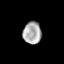
Tissue: skin
Cell type: Epithelial cells
Senescence score: 0.2514
Nuclear area (px): 400
Mean DAPI intensity: 170.738